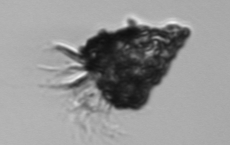
Label: Tintinnopsis